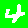
Digit: 4